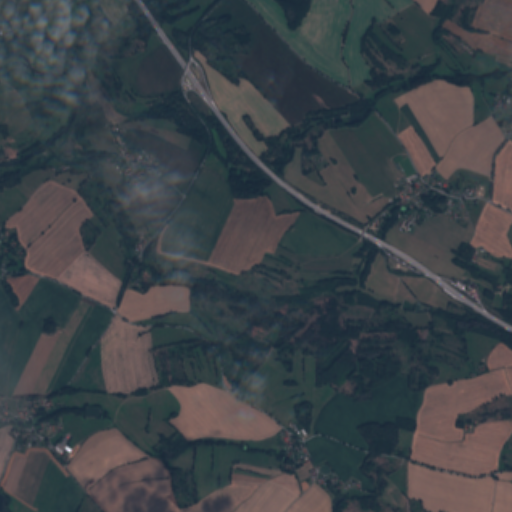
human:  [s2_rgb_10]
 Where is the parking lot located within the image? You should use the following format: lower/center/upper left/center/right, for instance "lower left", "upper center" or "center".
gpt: The parking lot is located in the center right of the image.
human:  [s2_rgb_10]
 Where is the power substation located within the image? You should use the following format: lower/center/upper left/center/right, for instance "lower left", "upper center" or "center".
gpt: The power substation is located in the center right of the image.
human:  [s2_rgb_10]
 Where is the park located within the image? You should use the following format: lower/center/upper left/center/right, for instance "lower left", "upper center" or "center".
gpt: There is no park in the image.